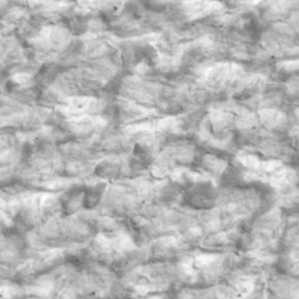
Label: non_frost